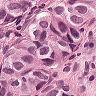
Metastatic tissue present: yes